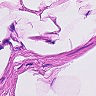
Metastatic tissue present: no